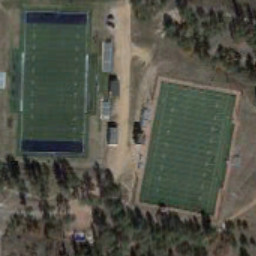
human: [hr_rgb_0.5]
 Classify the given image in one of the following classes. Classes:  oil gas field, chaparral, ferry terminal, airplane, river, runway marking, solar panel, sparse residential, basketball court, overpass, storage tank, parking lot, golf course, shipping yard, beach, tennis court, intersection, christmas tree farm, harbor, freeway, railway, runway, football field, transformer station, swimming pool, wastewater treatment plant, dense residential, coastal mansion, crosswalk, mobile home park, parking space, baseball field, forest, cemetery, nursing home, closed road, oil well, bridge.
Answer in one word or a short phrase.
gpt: football field